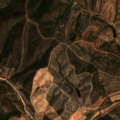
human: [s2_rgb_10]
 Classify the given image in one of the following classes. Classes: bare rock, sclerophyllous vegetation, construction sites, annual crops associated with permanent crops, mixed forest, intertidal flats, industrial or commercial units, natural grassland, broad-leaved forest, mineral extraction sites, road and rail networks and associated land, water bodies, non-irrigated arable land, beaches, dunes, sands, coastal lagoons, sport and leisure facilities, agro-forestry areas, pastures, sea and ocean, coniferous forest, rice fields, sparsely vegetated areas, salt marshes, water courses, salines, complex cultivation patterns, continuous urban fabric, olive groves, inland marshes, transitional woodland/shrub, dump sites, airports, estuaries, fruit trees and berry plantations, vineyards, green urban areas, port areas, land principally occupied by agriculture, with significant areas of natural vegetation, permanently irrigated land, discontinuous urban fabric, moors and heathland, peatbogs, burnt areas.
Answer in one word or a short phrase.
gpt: complex cultivation patterns, land principally occupied by agriculture, with significant areas of natural vegetation, sclerophyllous vegetation, transitional woodland/shrub